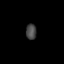
Tissue: lung
Cell type: Epithelial cells
Senescence score: 0.2329
Nuclear area (px): 160
Mean DAPI intensity: 70.331